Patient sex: M
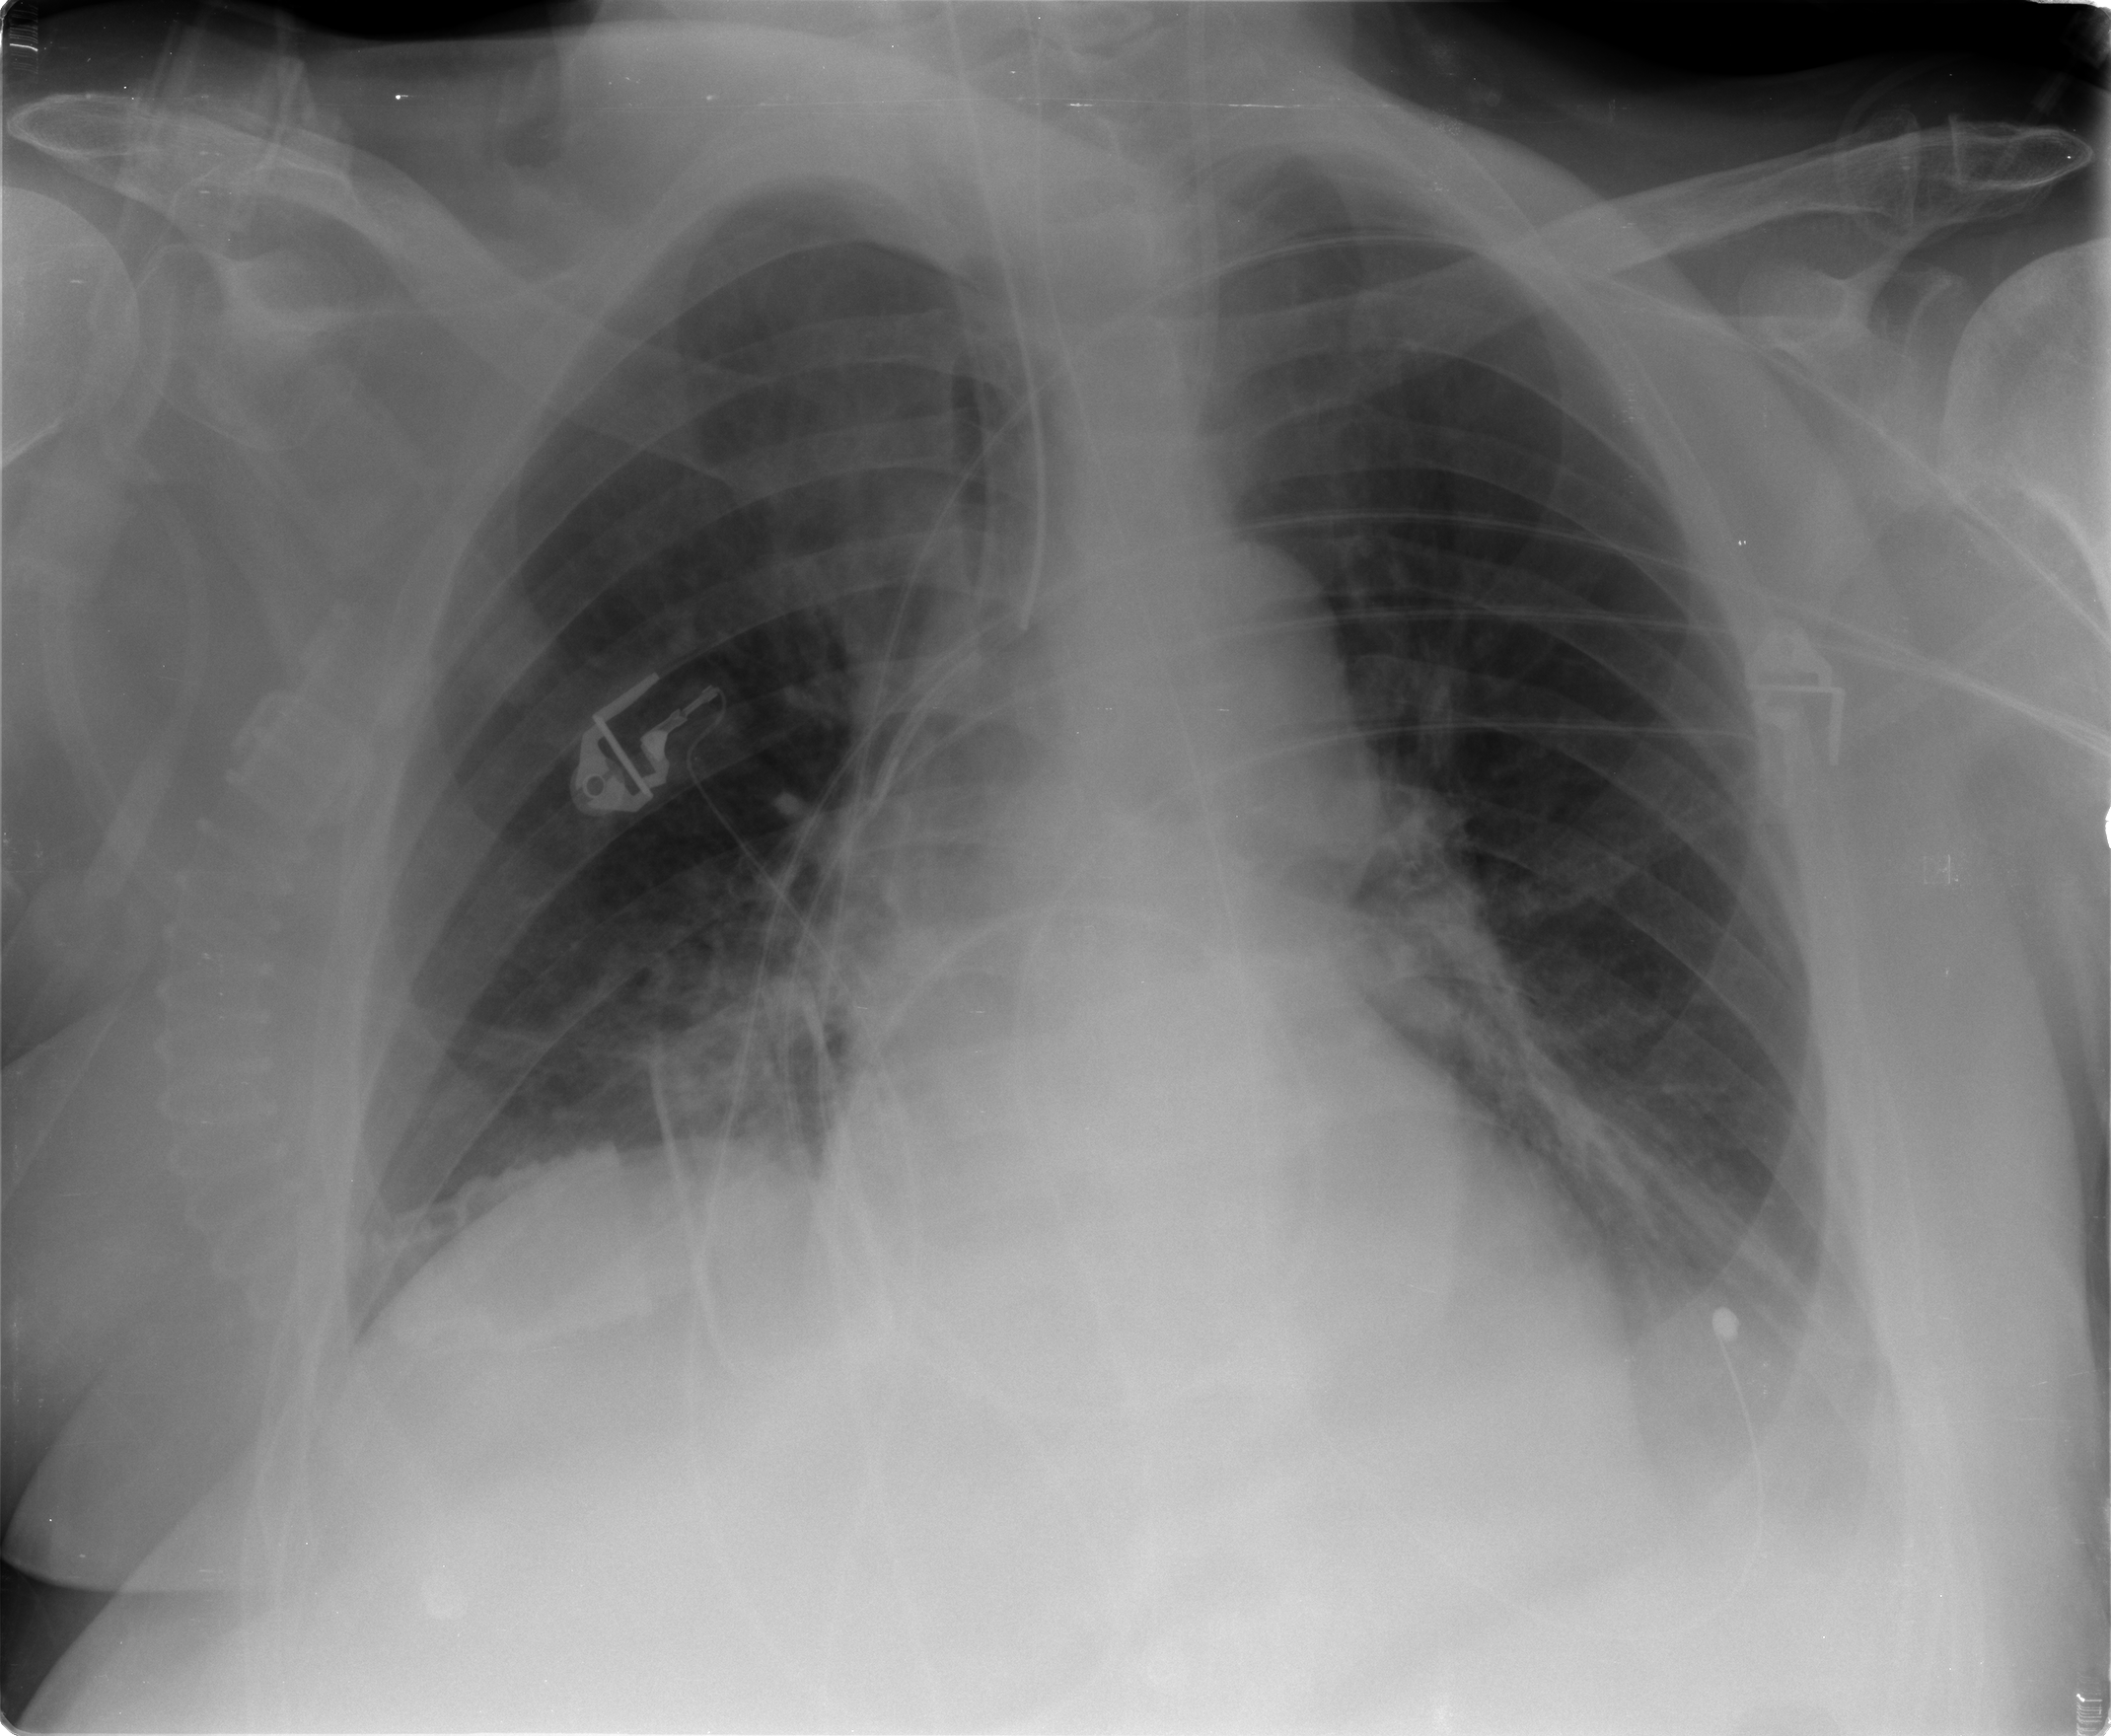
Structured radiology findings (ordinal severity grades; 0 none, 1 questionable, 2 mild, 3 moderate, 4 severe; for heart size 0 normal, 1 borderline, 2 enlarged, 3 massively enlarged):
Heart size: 0
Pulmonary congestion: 0
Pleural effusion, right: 0
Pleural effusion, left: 0
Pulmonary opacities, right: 2
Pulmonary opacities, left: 1
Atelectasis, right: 2
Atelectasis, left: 1